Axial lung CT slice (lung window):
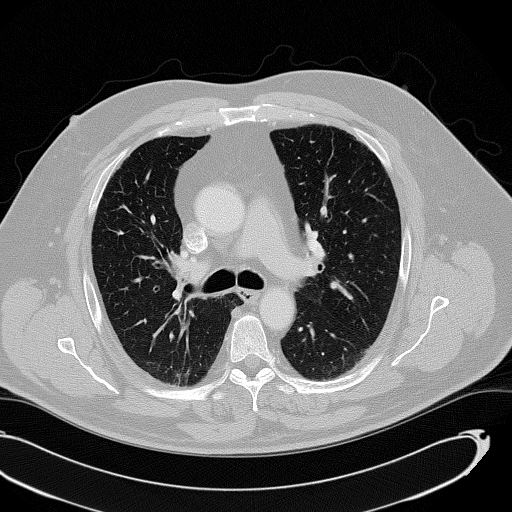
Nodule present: no